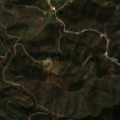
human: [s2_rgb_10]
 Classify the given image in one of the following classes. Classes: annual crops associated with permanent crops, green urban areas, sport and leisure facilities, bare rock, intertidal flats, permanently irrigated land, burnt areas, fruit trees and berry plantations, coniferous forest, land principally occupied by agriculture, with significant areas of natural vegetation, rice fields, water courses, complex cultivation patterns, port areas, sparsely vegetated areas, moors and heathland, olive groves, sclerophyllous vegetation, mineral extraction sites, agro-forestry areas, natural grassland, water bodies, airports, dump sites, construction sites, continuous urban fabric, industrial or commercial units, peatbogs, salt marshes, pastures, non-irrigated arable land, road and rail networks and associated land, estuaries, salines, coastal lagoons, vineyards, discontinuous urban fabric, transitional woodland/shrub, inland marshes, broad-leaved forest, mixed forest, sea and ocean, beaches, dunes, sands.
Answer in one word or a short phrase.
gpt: land principally occupied by agriculture, with significant areas of natural vegetation, broad-leaved forest, sclerophyllous vegetation